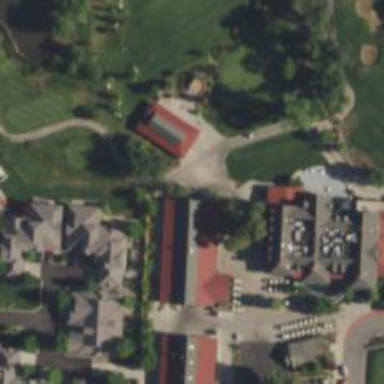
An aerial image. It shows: Service road used as golf cart path.